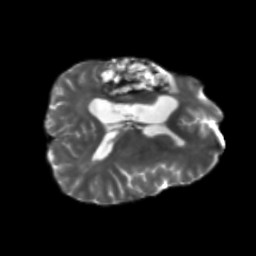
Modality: T2w
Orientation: axial
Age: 42
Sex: male
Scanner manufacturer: siemens
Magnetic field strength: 3 T
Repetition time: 5.47 s
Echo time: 0.0854 s